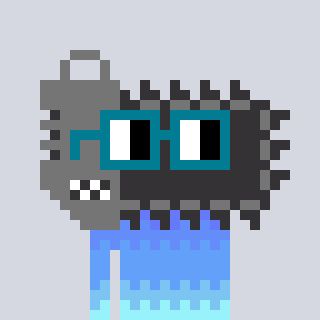
a pixel art character with square dark green glasses, a chainsaw-shaped head and a orange-colored body on a cool background